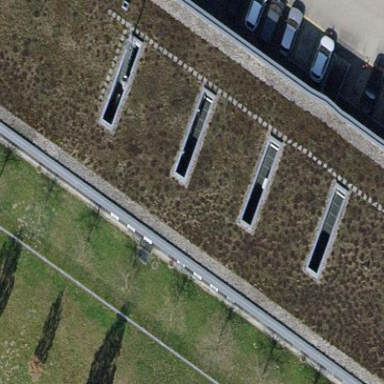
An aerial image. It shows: Police office building.